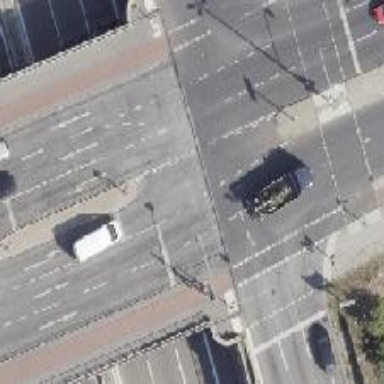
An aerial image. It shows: Secondary road with asphalt surface. It has lane markings and features dual carriageway.